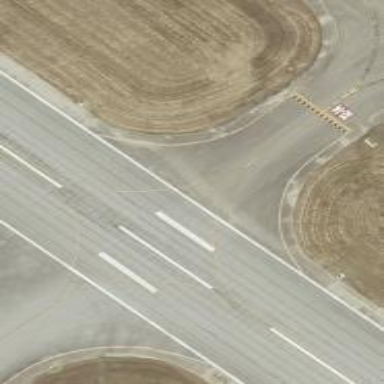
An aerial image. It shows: View of taxiway at the airport.